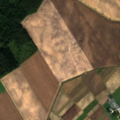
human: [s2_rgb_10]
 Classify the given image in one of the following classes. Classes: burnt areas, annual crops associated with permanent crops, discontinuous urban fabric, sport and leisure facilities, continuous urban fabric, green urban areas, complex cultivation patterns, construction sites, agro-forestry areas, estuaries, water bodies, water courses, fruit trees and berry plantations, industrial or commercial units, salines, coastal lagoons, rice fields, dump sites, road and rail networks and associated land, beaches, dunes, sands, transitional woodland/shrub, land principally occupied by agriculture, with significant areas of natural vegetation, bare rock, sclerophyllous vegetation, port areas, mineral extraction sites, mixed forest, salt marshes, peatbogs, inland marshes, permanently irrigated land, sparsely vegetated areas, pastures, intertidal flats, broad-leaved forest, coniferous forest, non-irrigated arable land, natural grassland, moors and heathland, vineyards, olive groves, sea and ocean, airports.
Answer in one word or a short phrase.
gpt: non-irrigated arable land, broad-leaved forest, mixed forest, transitional woodland/shrub